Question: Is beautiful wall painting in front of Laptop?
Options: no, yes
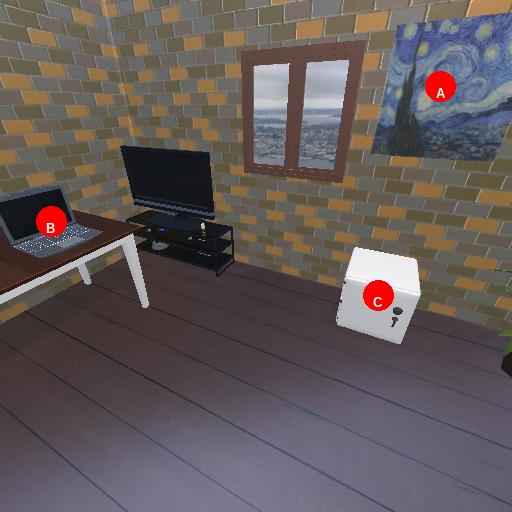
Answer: no